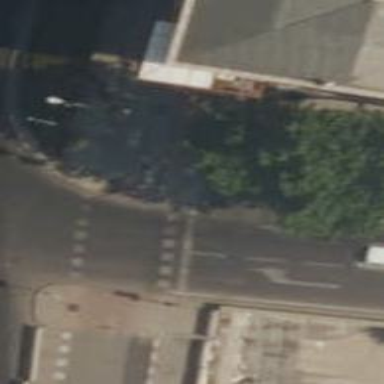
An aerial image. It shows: Road crossing with traffic signals.